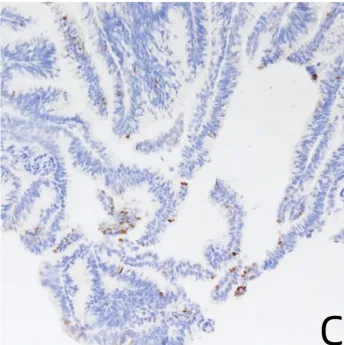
Hematoxylin and eosin stain (200x): the tumor shows endocervical adenocarcinoma (common type); , P53 wild type negative for WT-1.
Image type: pathology (h&e)